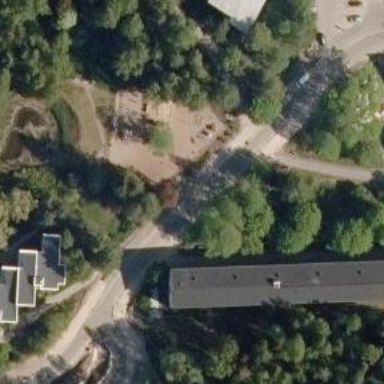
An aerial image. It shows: Playground with springy equipment.